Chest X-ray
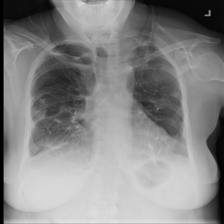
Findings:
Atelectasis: negative
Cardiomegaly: negative
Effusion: negative
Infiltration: negative
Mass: negative
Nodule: negative
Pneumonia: negative
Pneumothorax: positive
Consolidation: negative
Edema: negative
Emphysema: negative
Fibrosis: negative
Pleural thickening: negative
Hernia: negative